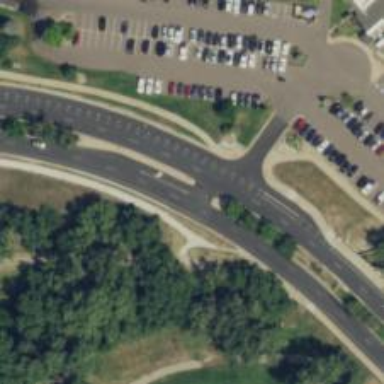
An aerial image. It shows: Secondary link road.